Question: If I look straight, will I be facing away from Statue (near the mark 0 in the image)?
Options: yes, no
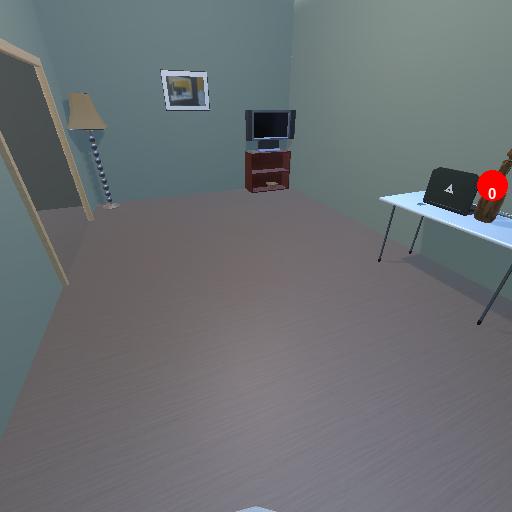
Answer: yes